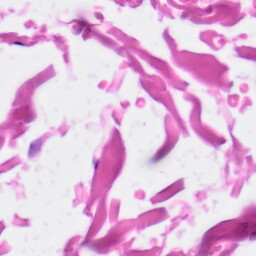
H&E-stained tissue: Skin